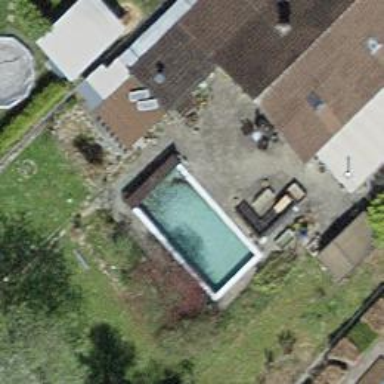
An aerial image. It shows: Swimming pool located in leisure land.